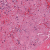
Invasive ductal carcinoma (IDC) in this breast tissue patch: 0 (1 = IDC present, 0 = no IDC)